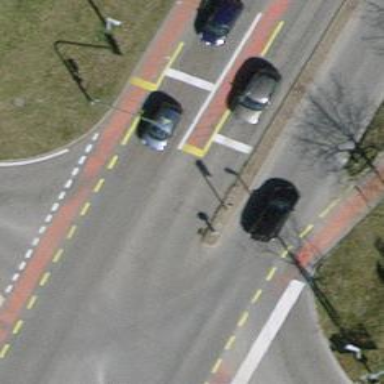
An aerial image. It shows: Road with traffic signals.